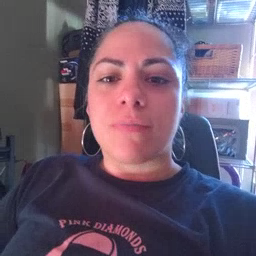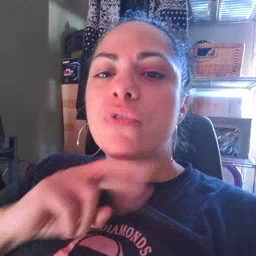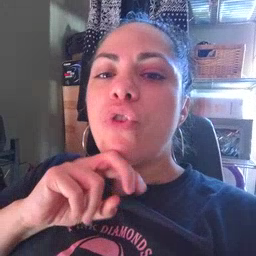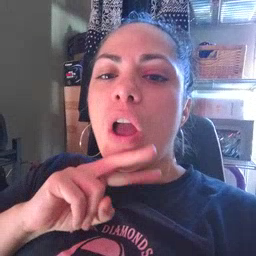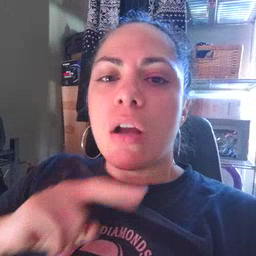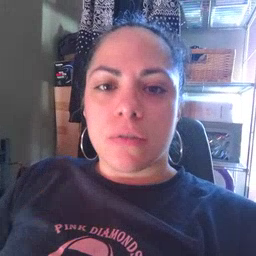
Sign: frog